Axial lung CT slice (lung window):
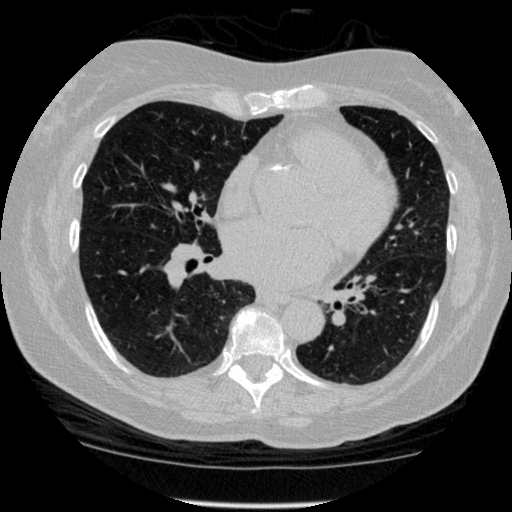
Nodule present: no